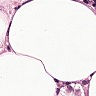
Metastatic tissue present: yes